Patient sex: M
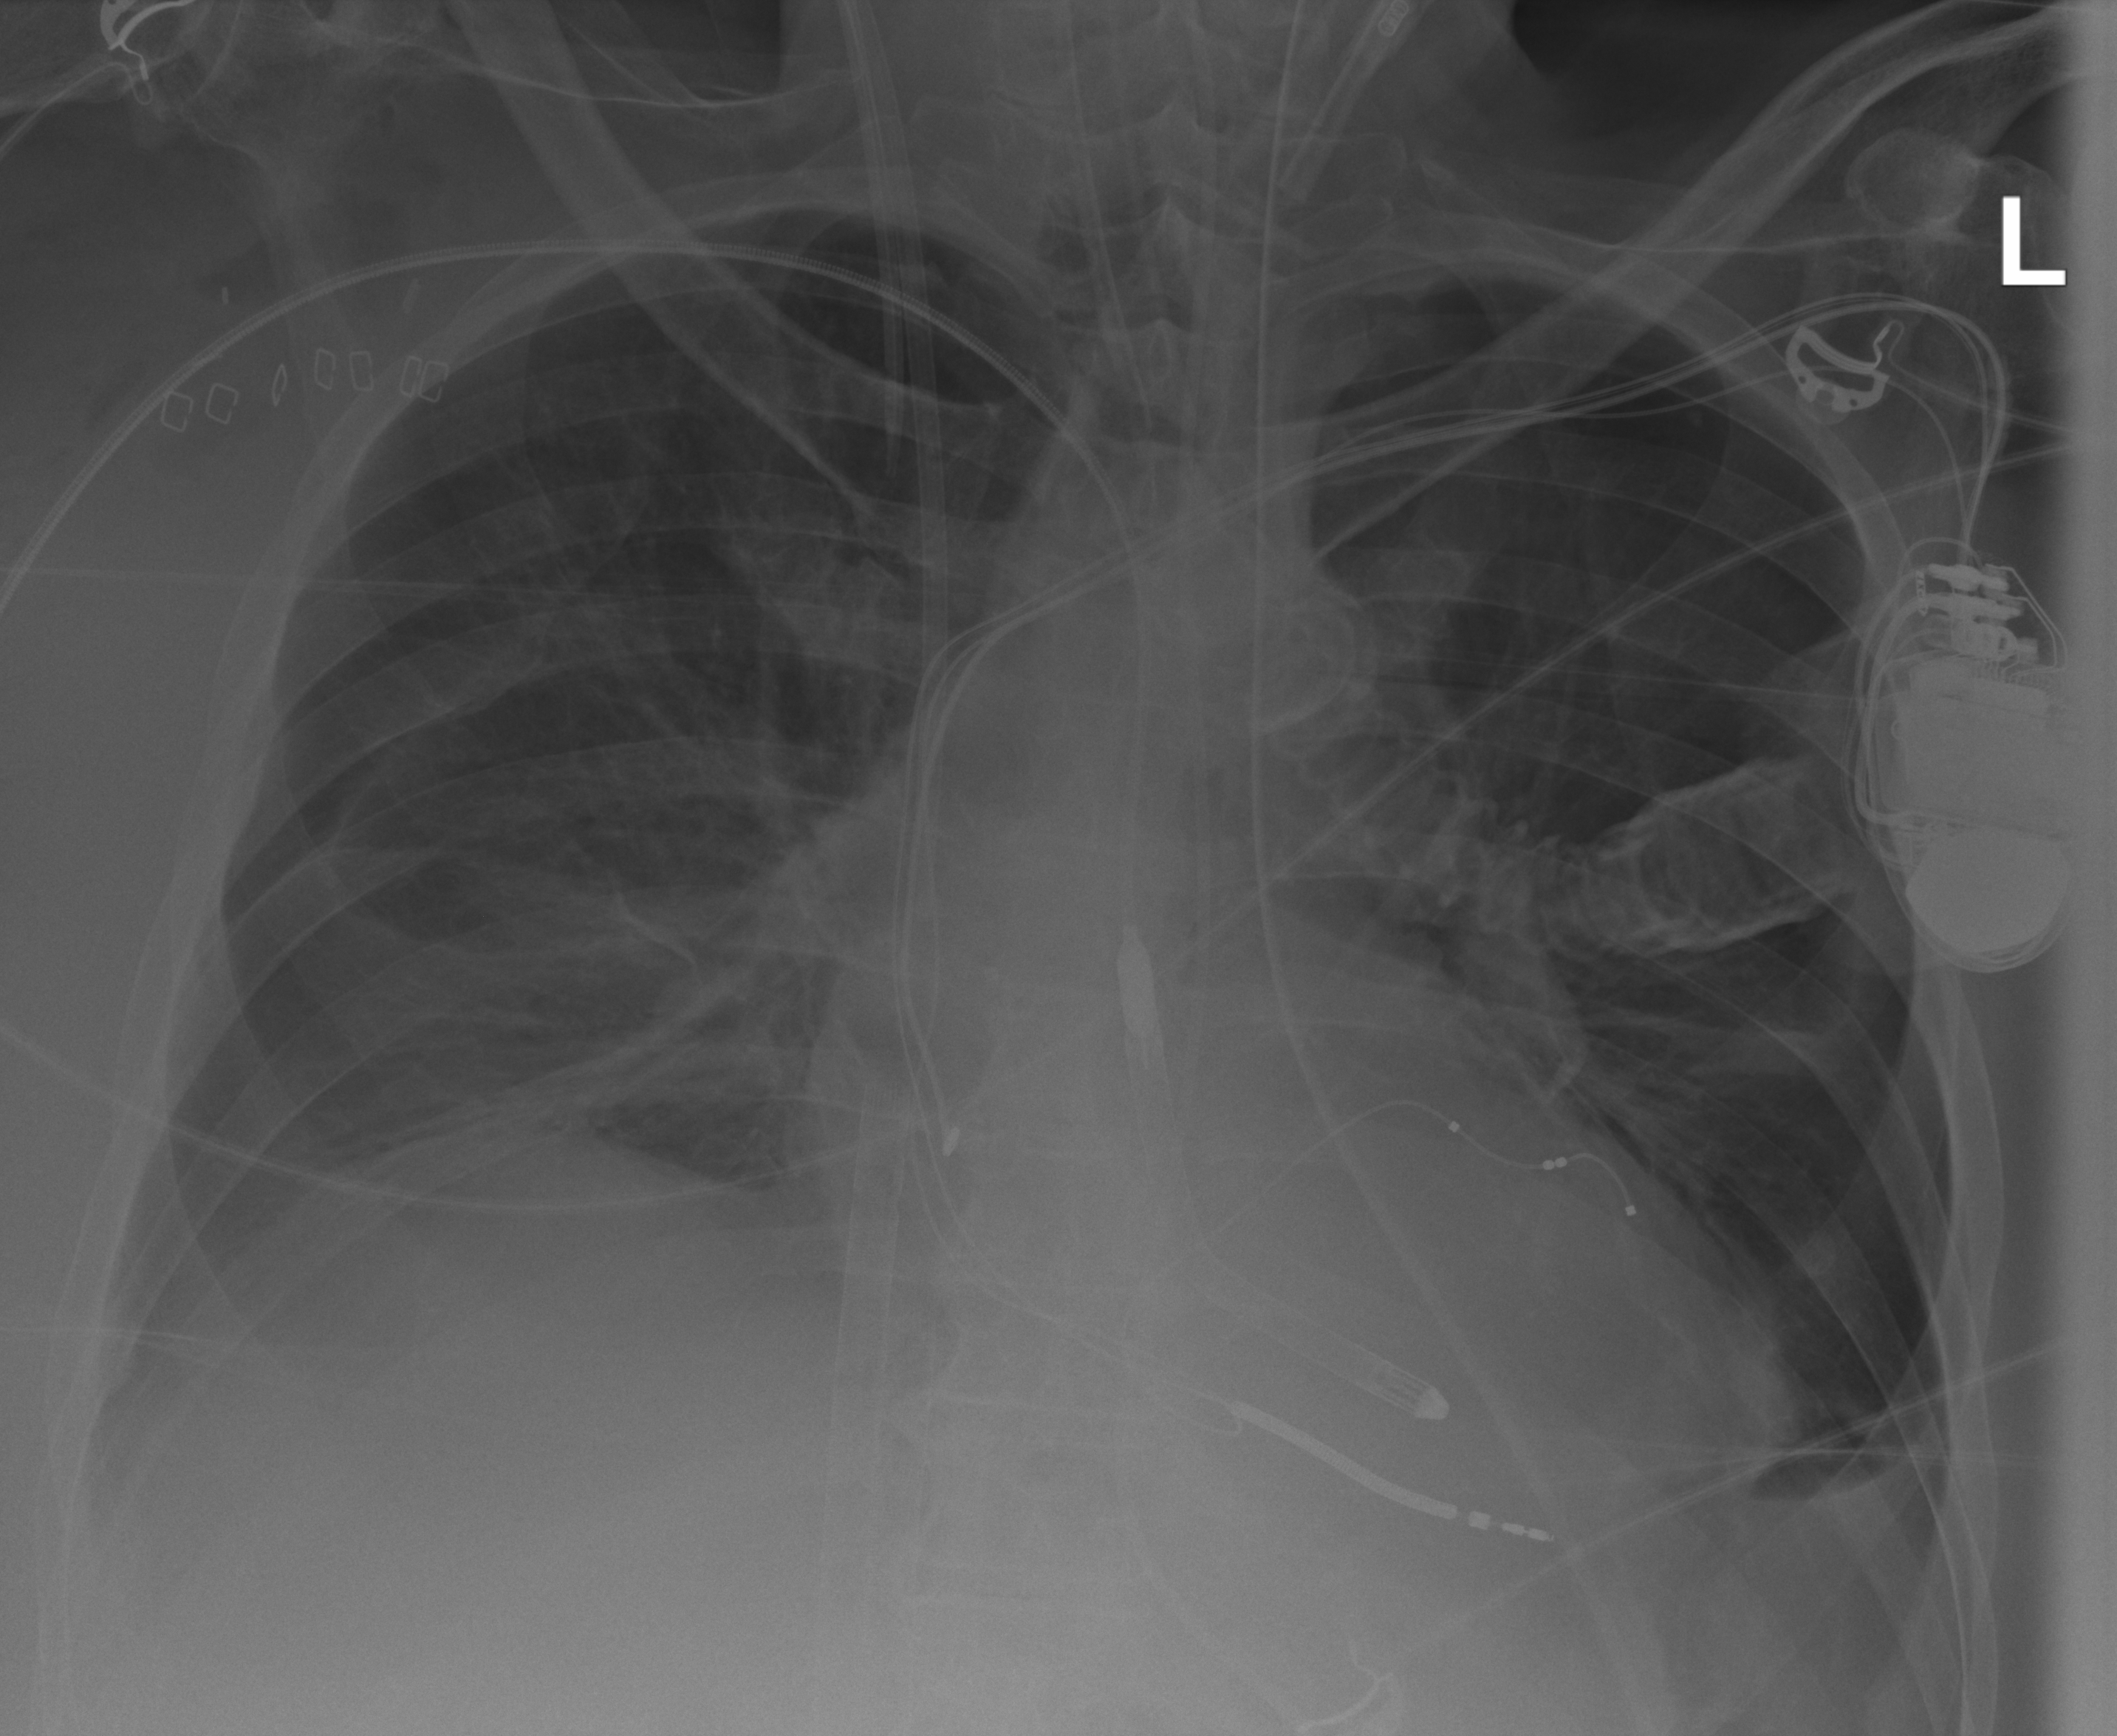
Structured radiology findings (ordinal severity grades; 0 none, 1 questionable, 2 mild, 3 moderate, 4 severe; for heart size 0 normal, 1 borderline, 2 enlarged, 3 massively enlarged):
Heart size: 2
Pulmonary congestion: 0
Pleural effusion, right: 2
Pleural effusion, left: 3
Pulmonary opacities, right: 0
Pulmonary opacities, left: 0
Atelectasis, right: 2
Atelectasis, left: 2